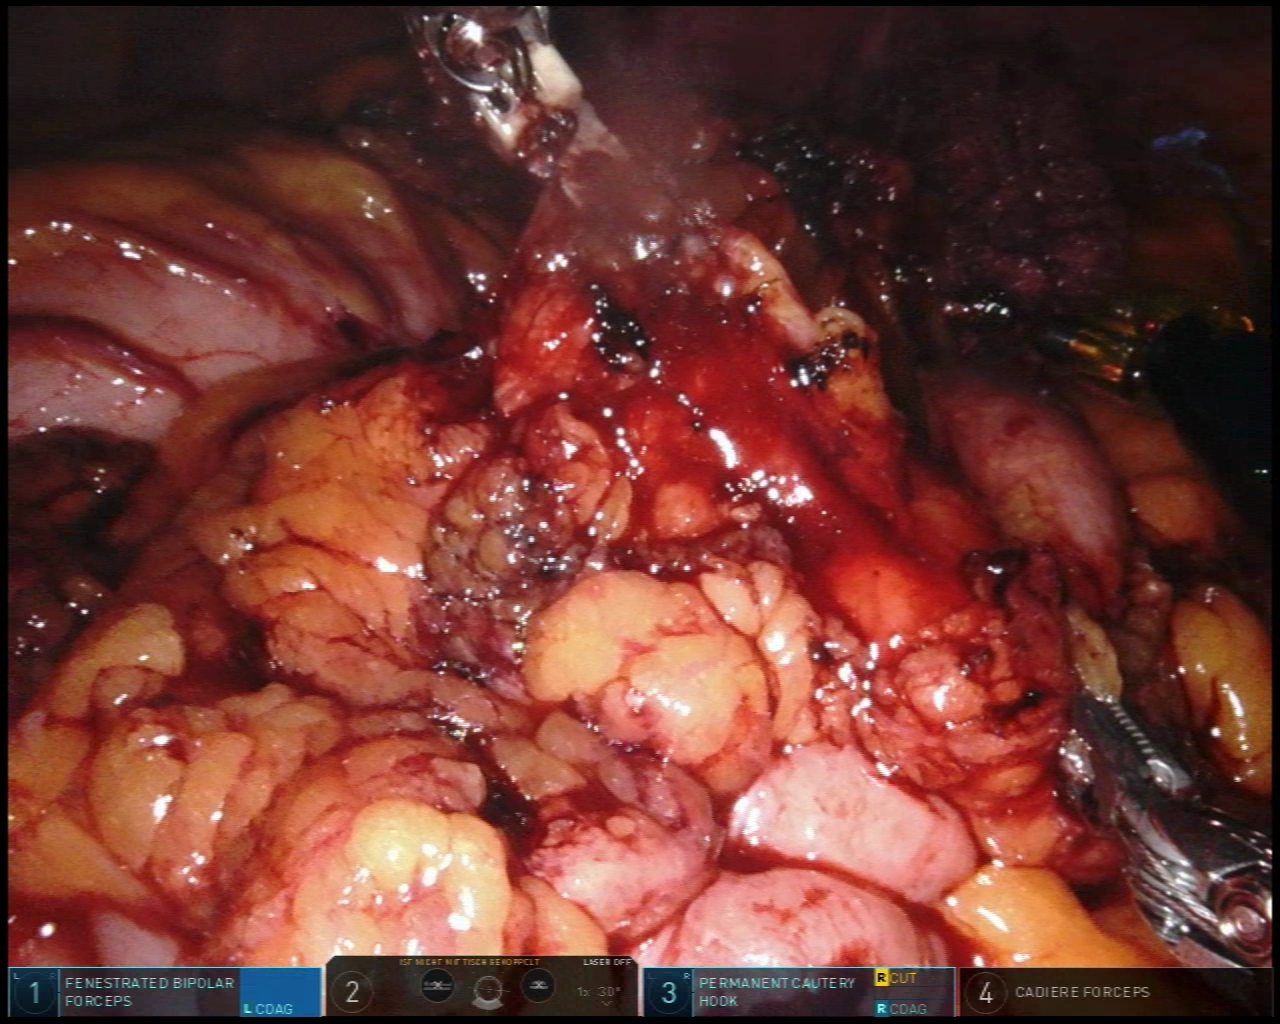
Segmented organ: stomach
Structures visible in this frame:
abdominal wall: yes
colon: yes
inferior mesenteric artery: no
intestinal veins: no
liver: no
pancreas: no
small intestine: no
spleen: no
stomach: yes
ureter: no
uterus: no
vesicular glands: no